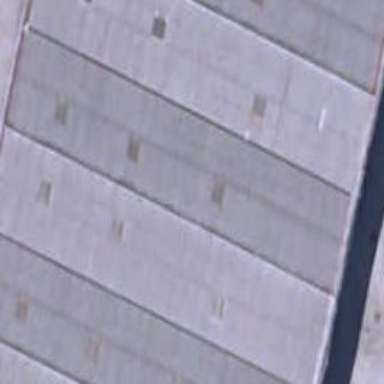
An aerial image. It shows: Industrial building.